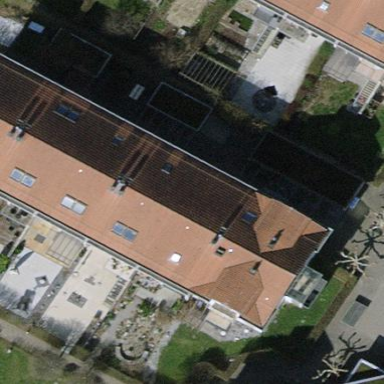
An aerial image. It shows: Terrace building.